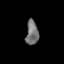
Tissue: skin
Cell type: Epithelial cells
Senescence score: 0.1774
Nuclear area (px): 299
Mean DAPI intensity: 114.114